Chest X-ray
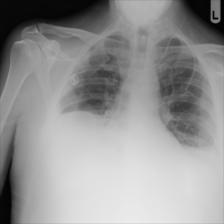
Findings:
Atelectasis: negative
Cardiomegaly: negative
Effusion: negative
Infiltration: negative
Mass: negative
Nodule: negative
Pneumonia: negative
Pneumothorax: negative
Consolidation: negative
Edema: negative
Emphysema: negative
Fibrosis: negative
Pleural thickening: negative
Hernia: negative